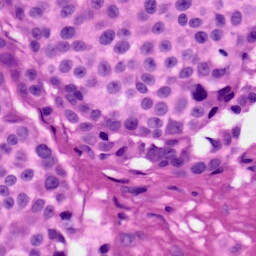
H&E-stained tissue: Skin